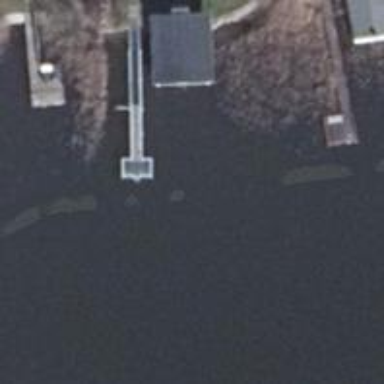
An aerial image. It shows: Man-made pier.